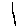
Label: line